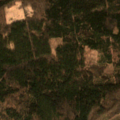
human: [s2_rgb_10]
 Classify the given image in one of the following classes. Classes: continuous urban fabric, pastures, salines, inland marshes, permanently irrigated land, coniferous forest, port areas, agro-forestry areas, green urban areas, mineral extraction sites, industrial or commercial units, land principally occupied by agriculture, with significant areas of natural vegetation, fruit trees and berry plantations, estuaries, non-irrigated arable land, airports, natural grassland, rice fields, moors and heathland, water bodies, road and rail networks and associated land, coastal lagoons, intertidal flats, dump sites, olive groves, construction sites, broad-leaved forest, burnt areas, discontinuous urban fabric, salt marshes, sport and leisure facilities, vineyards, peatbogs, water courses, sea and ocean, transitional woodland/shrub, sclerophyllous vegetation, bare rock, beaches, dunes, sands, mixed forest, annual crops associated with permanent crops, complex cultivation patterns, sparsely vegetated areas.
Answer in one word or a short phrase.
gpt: pastures, coniferous forest, mixed forest, transitional woodland/shrub